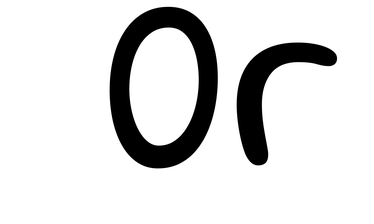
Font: Gluten_Light